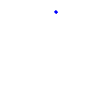
Particle: proton